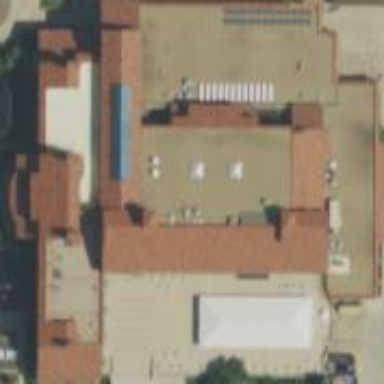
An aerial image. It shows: Community center with roof made of roof tiles.